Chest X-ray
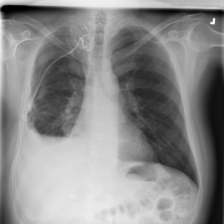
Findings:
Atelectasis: negative
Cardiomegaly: negative
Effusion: positive
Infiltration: negative
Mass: negative
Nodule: negative
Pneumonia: negative
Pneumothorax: negative
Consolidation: negative
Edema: negative
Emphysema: positive
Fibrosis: negative
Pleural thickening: negative
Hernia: negative